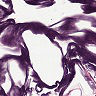
Metastatic tissue present: no